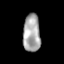
Tissue: skin
Cell type: Epithelial cells
Senescence score: 0.6879
Nuclear area (px): 640
Mean DAPI intensity: 166.9375